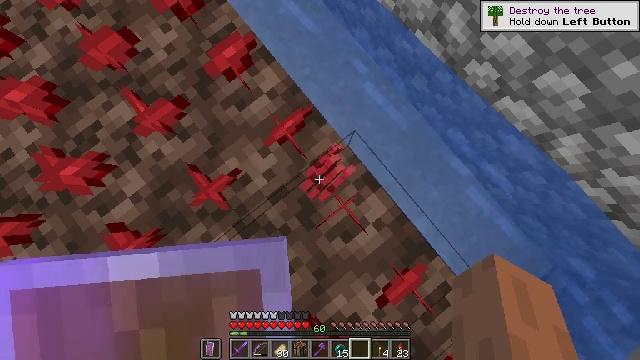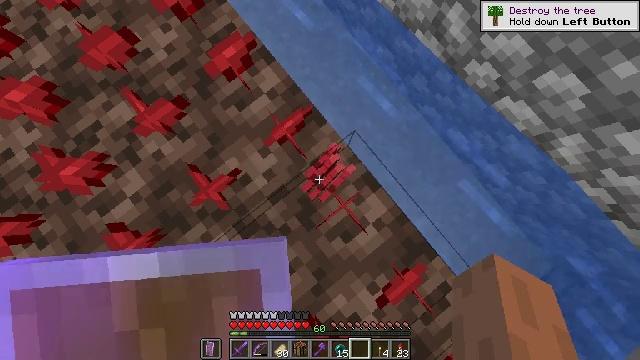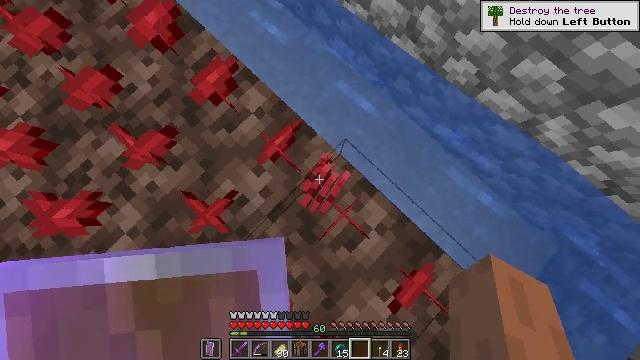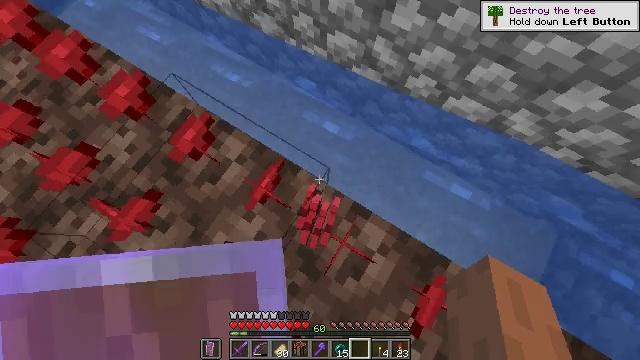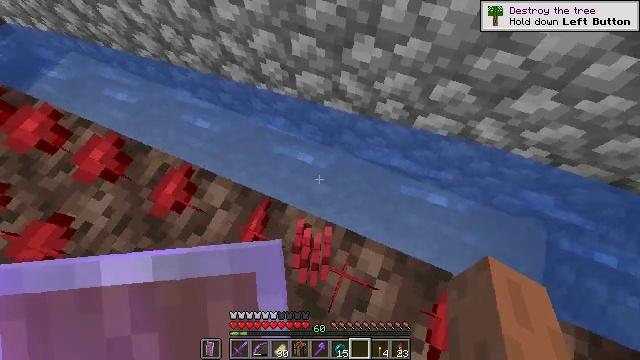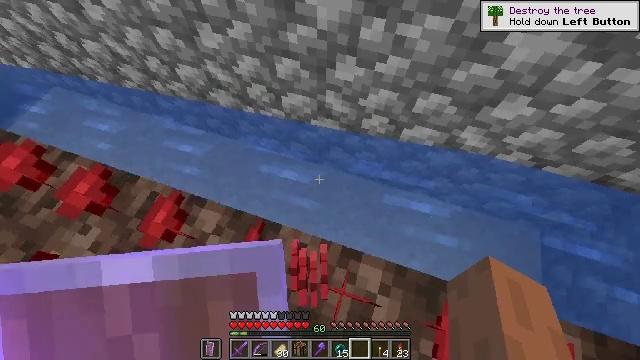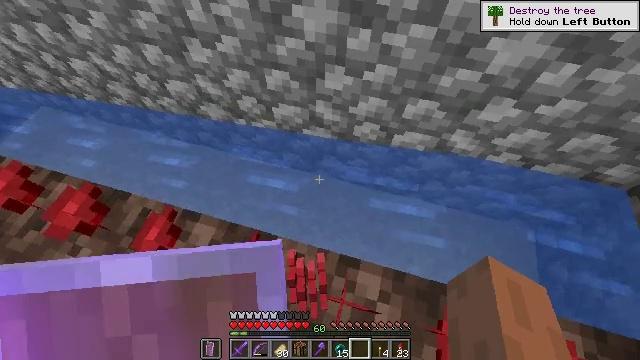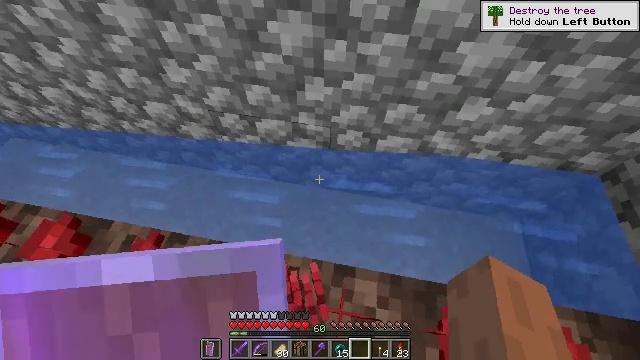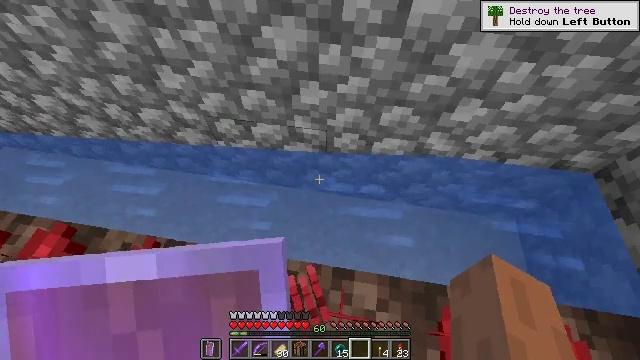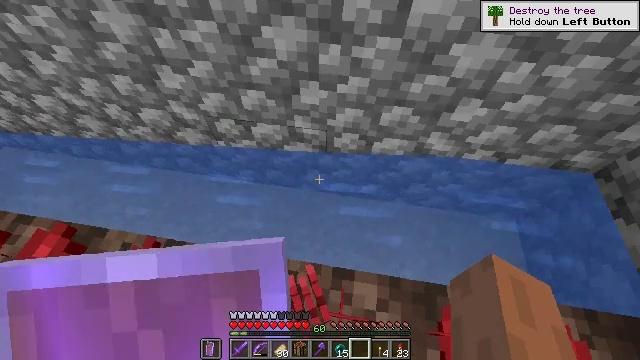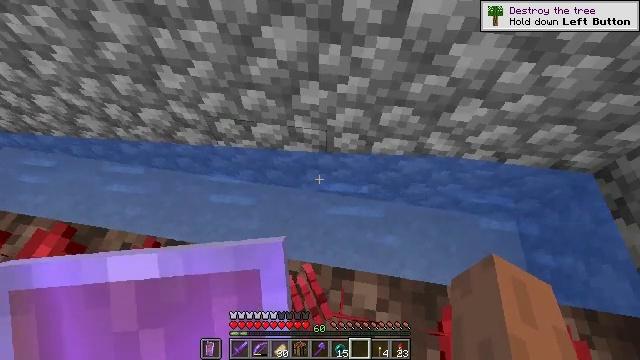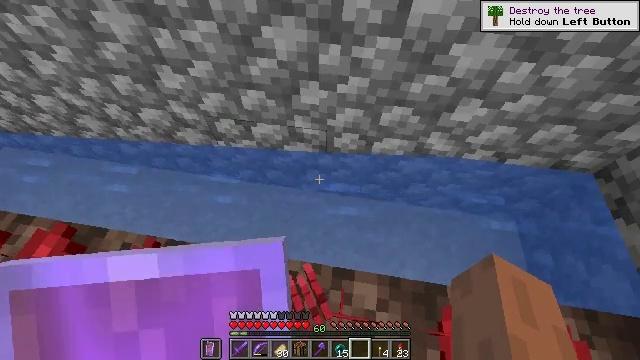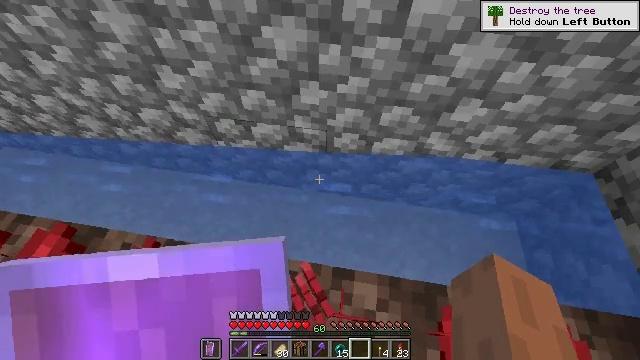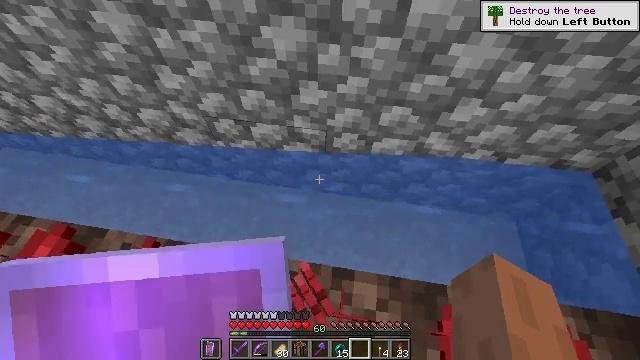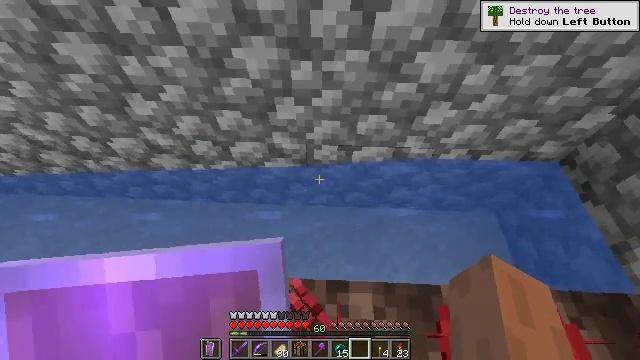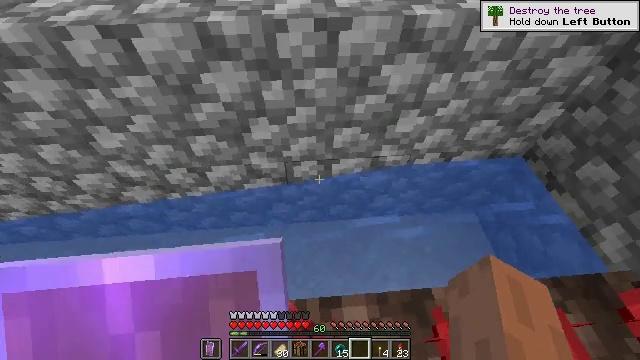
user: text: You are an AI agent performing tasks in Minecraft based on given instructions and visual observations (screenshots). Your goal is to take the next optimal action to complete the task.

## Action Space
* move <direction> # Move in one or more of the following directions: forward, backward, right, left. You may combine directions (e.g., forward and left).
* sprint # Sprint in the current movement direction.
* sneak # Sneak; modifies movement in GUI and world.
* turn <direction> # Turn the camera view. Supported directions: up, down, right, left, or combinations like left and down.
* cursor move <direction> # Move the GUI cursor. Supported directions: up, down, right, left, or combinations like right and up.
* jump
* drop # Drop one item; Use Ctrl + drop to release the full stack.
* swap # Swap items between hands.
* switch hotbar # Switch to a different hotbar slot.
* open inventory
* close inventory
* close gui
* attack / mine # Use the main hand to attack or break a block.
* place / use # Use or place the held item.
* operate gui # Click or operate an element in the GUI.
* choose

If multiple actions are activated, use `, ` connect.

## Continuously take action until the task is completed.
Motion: motion action
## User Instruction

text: drop nether wart
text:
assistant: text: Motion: no_op
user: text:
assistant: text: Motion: turn right and up
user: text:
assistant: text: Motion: turn right and up
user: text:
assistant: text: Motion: turn right and up
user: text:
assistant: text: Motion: turn right and up
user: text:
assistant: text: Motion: turn right and up
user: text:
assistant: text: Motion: turn right and up
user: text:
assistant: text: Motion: turn right
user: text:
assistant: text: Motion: no_op
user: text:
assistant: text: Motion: no_op
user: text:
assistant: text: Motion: no_op
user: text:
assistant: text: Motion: no_op
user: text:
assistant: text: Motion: no_op
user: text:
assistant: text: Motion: turn right and up
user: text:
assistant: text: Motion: turn right and up
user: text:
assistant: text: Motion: no_op
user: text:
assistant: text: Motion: close inventory
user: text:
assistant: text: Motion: close inventory
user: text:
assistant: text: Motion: close inventory
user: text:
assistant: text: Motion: no_op
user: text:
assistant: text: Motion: no_op
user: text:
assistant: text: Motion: no_op
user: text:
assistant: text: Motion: no_op
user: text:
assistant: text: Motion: no_op
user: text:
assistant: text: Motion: turn right
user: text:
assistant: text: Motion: turn right
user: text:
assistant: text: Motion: no_op
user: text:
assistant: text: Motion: no_op
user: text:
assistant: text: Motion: turn down
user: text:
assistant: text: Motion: turn down